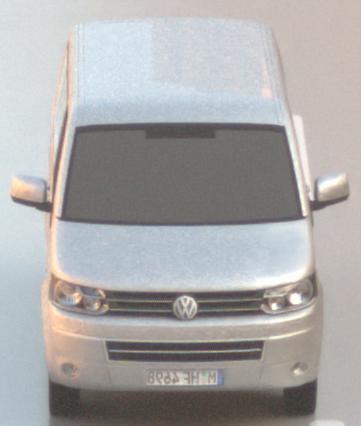
Make: VW Commercial Vehicles (Nutzfahrzeuge)
Model: T5 Multivan 2.0
Detailed model: T5 Multivan
Model produced from: 2009/09
Model produced until: 2013/06
Doors: 4
Color: white
Road condition: wet road
Daytime: sunrise or sunset
Contrast: low contrast